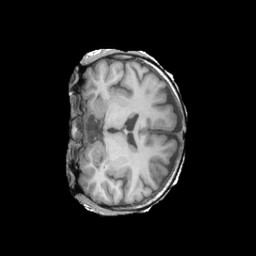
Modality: T1w
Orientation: coronal
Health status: ill
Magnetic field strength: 3 T